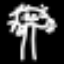
Label: mushroom